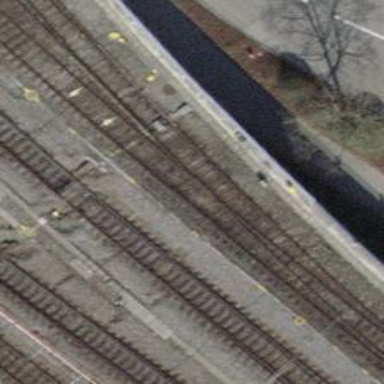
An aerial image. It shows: Rail siding with electrified contact lines.